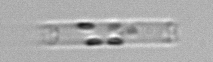
Label: Cerataulina_pelagica